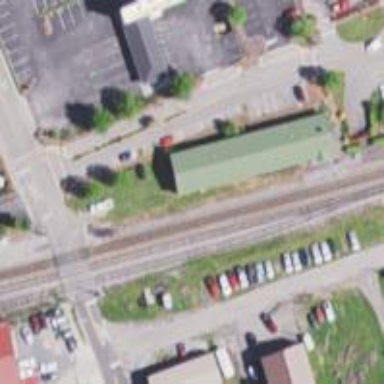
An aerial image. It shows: Railway siding with rails.